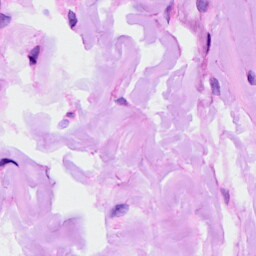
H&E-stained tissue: Ovarian